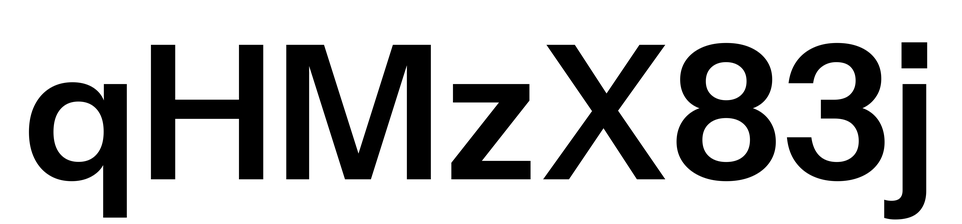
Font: InstrumentSans_SemiBold